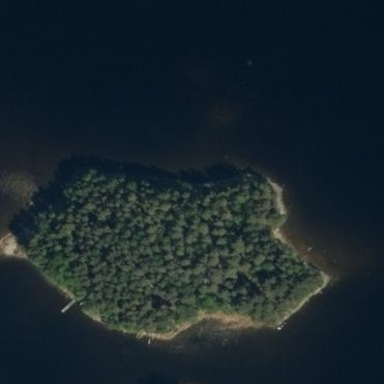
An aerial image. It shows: Islet.